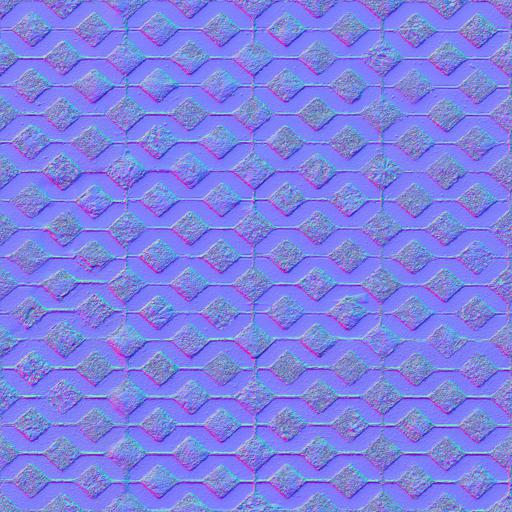
parking pattern pavement paving stones shape